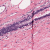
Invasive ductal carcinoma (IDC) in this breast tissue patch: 0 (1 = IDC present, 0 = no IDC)